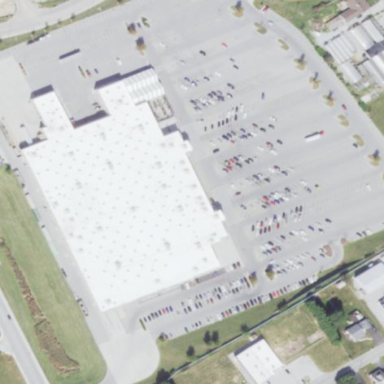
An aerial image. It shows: Retail area.